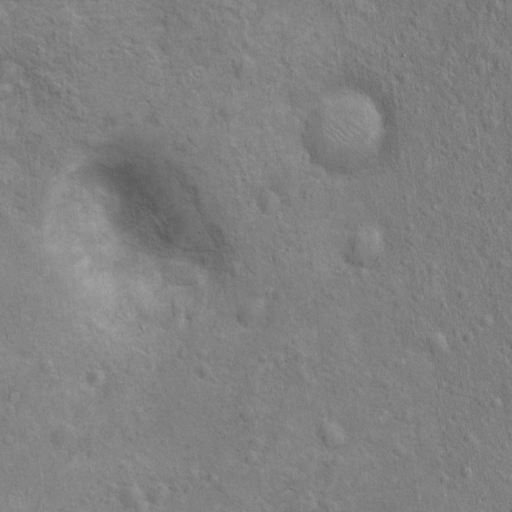
Classes present: Background, Cone